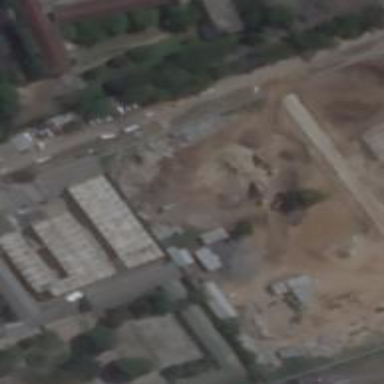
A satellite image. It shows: School building.